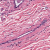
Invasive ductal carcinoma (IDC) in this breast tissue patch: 0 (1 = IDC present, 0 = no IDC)